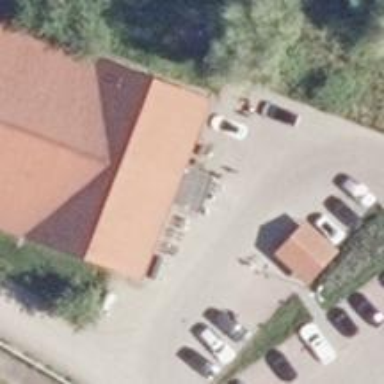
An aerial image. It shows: Bakery.